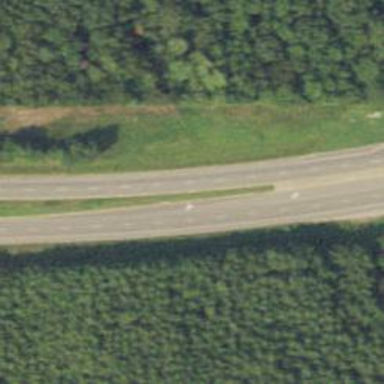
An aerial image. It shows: Trunk highway with expressway features.